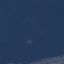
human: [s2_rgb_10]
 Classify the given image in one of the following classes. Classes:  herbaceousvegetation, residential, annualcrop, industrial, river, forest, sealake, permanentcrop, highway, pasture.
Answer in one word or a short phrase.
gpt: SeaLake